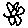
Label: flower